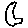
Label: moon